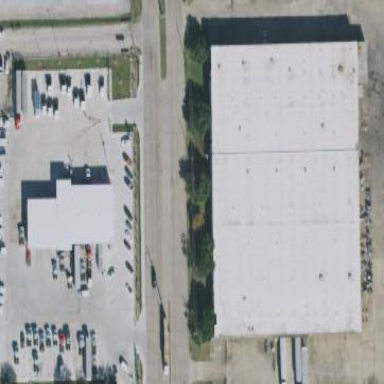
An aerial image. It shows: Warehouse building.